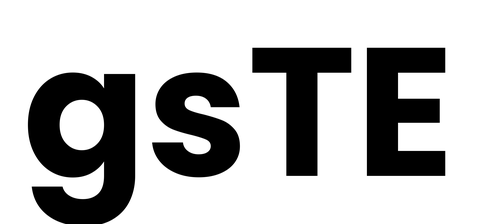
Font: Poppins-Bold